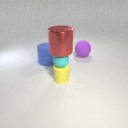
small yellow rubber cylinder below small cyan rubber sphere